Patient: sex F, age 58
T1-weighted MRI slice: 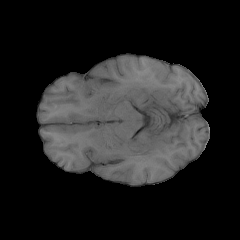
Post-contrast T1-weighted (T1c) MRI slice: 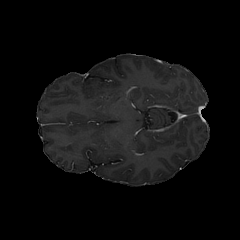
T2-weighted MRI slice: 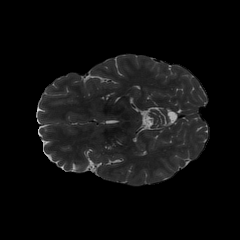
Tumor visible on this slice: no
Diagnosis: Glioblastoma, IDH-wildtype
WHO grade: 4